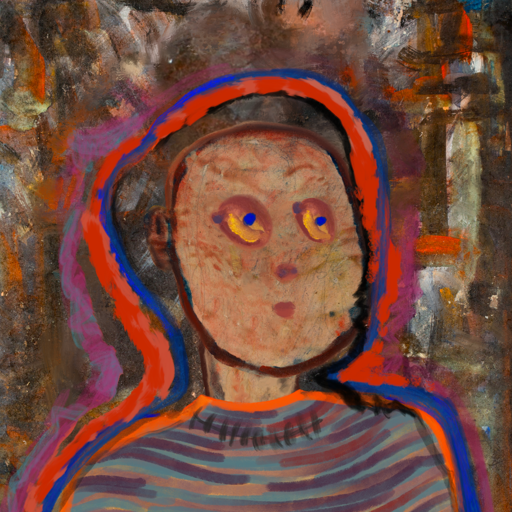
Background: GypsyQueen, Head And Neck Side: Orphan, Face Side: Mother_And_Son_Son, Bust: Experience, Hair Side: Experience, Head Accessory: Blank, Second Necklace: Blank, Necklace: In_The_Sun, Baby: Blank